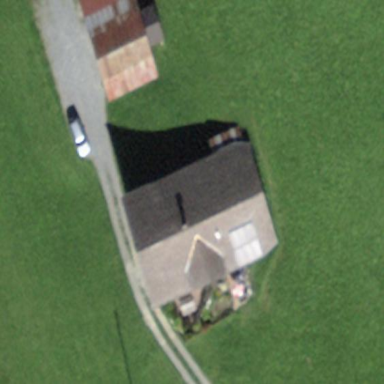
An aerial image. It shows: Farm building.